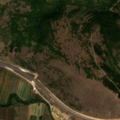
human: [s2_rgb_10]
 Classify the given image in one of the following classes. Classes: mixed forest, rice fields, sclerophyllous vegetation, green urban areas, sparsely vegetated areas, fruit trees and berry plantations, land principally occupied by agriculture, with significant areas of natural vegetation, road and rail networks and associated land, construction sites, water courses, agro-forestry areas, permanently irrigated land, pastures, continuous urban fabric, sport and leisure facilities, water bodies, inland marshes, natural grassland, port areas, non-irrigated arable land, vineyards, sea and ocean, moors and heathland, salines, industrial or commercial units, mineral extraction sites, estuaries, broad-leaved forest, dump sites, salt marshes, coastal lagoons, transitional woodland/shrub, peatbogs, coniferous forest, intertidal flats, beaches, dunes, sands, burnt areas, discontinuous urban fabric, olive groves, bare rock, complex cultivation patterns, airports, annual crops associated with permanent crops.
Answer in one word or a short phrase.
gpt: discontinuous urban fabric, non-irrigated arable land, pastures, complex cultivation patterns, mixed forest, transitional woodland/shrub